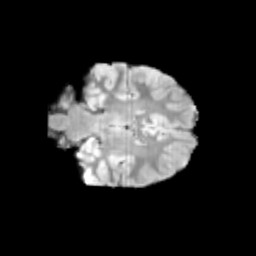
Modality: T2w
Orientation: coronal
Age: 10
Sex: male
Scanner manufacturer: siemens
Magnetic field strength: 3 T
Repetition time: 3.8 s
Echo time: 0.07 s